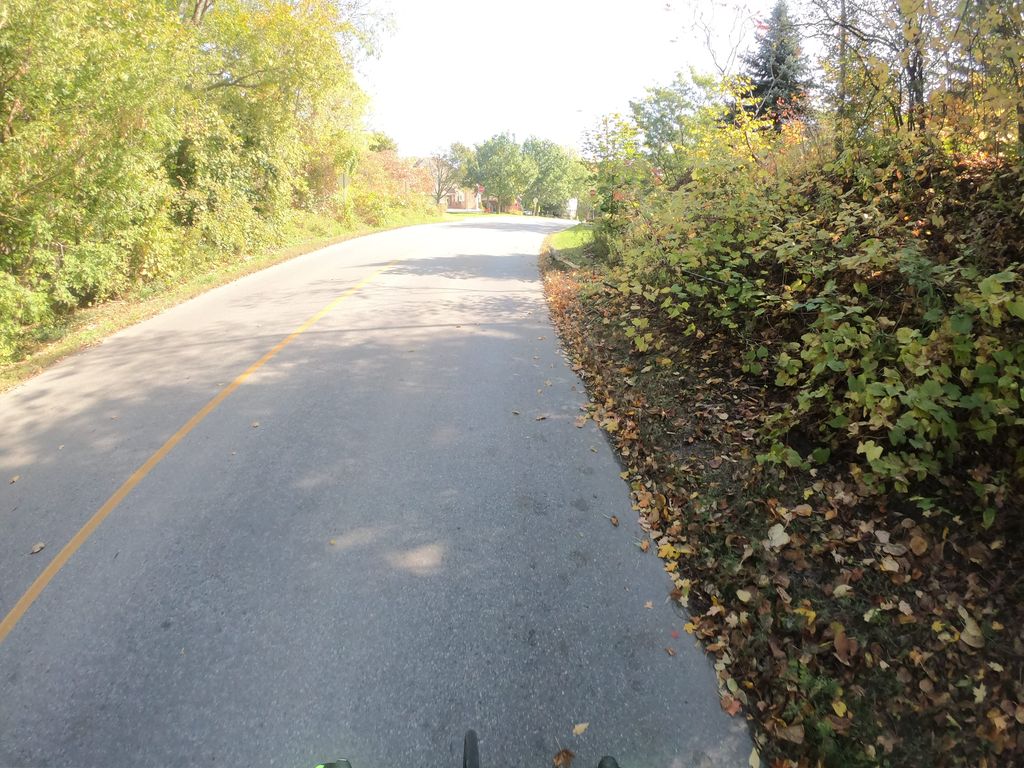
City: kitchener-waterloo